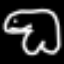
Label: frog